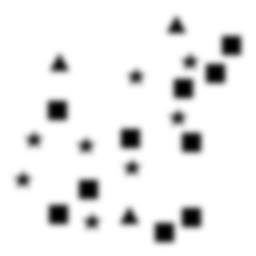
Squares: 10
Triangles: 3
Stars: 8
Total shapes: 21